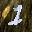
Label: 1